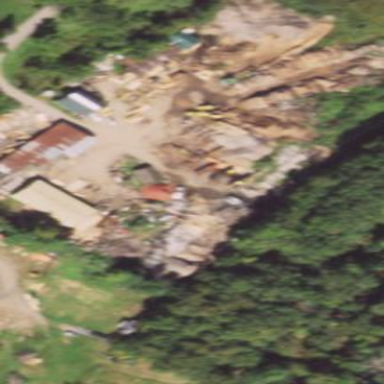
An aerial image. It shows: Industrial area that houses sawmill.